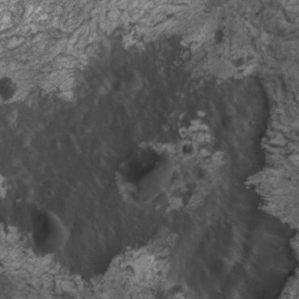
Label: non_frost